Question: I have a problem in my project ASP.NET MVC 5 View. Here's my code:

'''
public ActionResult Index()
{
HeadVM list = new HeadVM()
{
data = new List<Heads>()
};
var AllHeads = db.Heads;
foreach (var item in AllHeads)
{
if (item != null)
{
list.data.Add(new Heads
{
h_id = item.h_id,
fname = item.fname,
lname = item.lname,
});
}
}
return View(list);
'''
'''
[Serializable]
public class HeadVM
{
public List<Heads> data { get; set; }
}
public class Heads
{
public int h_id { get; set; }
public string fname { get; set; }
public string lname { get; set; }
}
'''
'''
model IEnumerable<parishV3.Models.HeadVM>
@{
ViewBag.Title = "Index";
}
<h2>Index</h2>
<p>
@Html.ActionLink("Create New", "Create")
</p>
<table border="1">
<tr>
<th>HeaderID</th>
<th>First Name</th>
<th>Last Name</th>
<td></td>
</tr>
@foreach (var item in Model.data)
{
<tr>
<td>@item.h_id</td>
<td>@item.fname</td>
<td>@item.lname</td>
<td>@Html.ActionLink("Add Member", "Create", "Home", new { id = item.h_id }, new { target = "_blank" })</td>
</tr>
}
'''
My problem is that I want to display data on my index view but when I write 'data' it gives me an error before even in running my project.
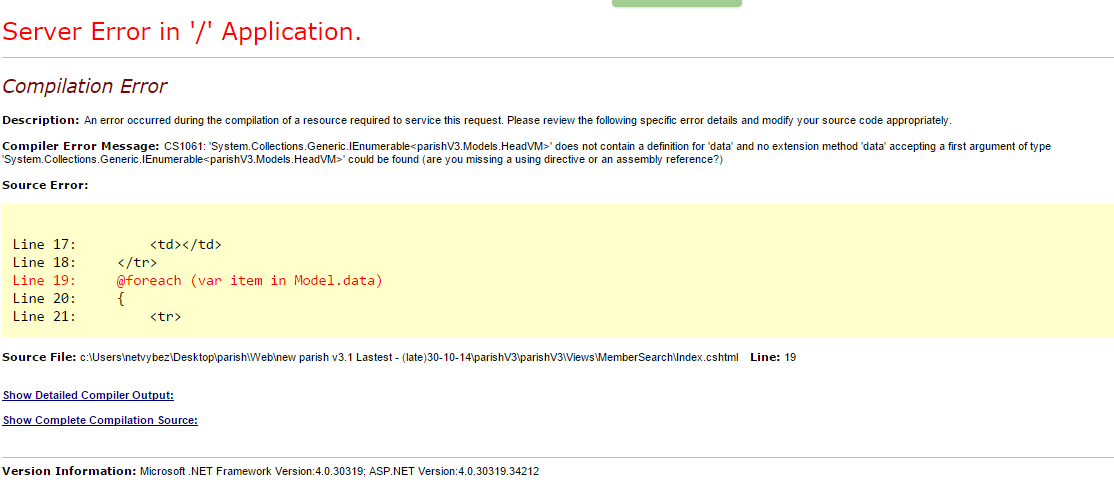
Answer: Put
'''
@model parishV3.Models.HeadVM
'''
at the top of your View that it looks like that:
'''
@model parishV3.Models.HeadVM
@{
ViewBag.Title = "Index";
}
<h2>Index</h2>
<p>
@Html.ActionLink("Create New", "Create")
</p>
<table border="1">
<tr>
<th>HeaderID</th>
<th>First Name</th>
<th>Last Name</th>
<td></td>
</tr>
@foreach (var item in Model.data)
{
<tr>
<td>@item.h_id</td>
<td>@item.fname</td>
<td>@item.lname</td>
<td>@Html.ActionLink("Add Member", "Create", "Home", new { id = item.h_id }, new { target = "_blank" })</td>
</tr>
}
'''